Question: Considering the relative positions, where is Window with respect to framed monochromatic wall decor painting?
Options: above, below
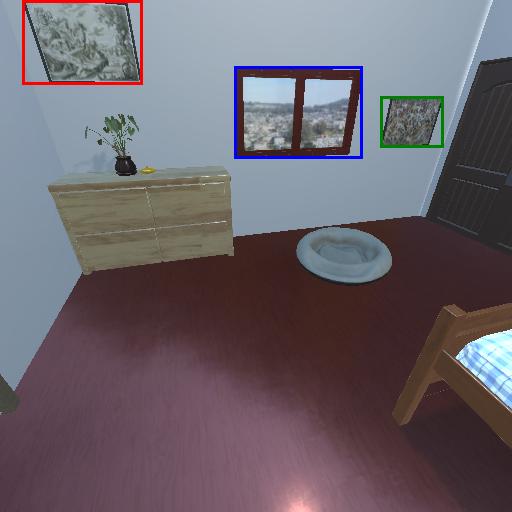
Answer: above